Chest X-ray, PA view. Patient: 45 years old, sex M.
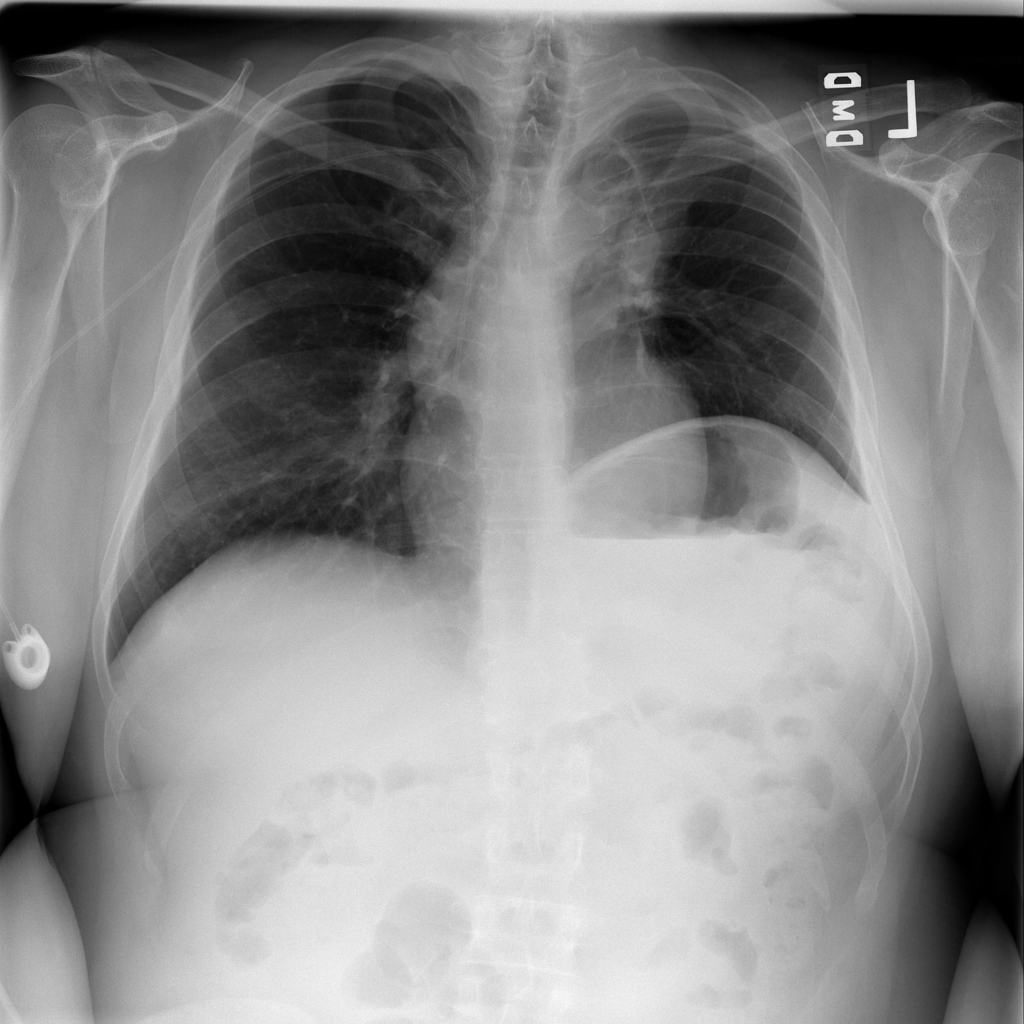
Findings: No Finding